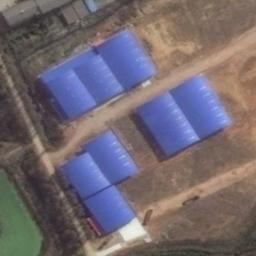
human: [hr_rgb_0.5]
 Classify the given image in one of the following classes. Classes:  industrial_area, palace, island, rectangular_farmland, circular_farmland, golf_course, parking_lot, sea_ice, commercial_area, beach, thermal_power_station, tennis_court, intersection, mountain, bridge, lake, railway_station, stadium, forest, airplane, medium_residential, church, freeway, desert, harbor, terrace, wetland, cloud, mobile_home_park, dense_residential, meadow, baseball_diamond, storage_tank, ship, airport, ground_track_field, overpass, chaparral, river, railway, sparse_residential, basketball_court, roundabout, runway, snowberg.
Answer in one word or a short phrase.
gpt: industrial_area